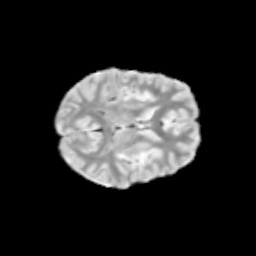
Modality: T2w
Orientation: axial
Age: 9
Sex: female
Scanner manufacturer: siemens
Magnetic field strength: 3 T
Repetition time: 3.8 s
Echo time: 0.07 s